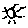
Label: sun